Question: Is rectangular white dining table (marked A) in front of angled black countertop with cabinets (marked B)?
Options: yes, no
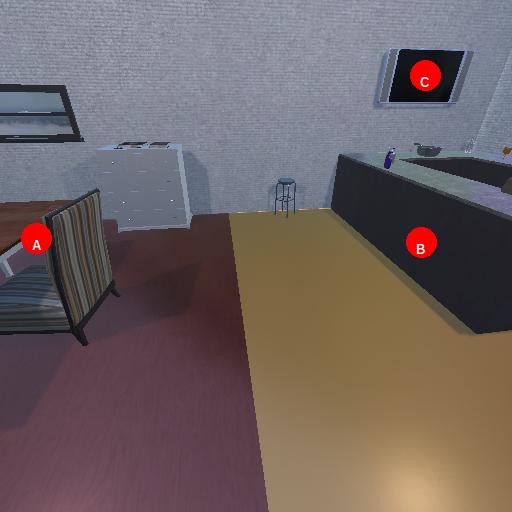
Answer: yes